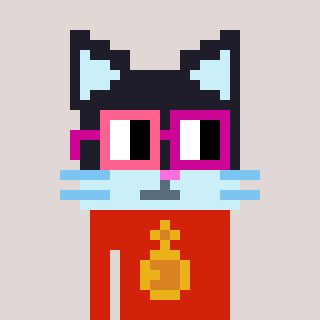
a pixel art character with square pink and red glasses, a cat-shaped head and a red-colored body on a warm background